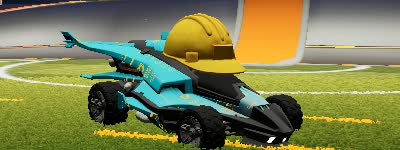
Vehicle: aftershock